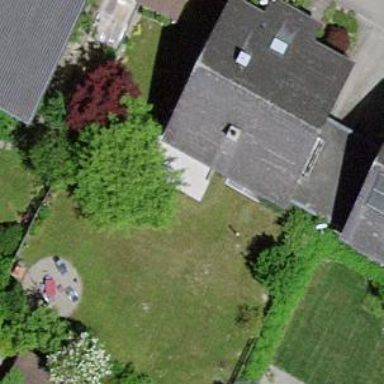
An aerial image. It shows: Residential building.